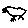
Label: bird